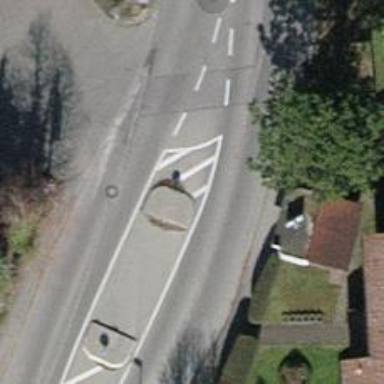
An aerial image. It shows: Public transport stop position.